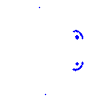
Particle: proton